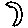
Label: moon